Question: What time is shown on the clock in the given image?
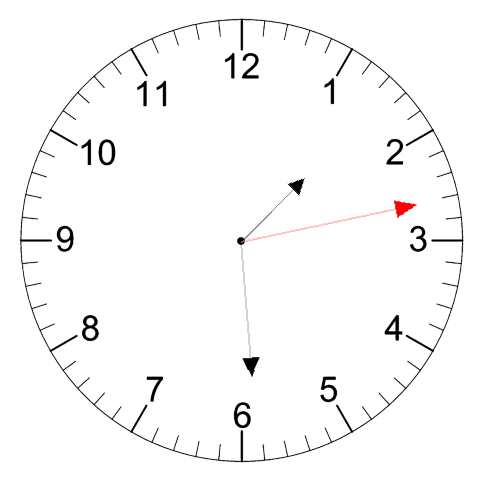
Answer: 01:29:13